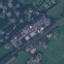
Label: Highway